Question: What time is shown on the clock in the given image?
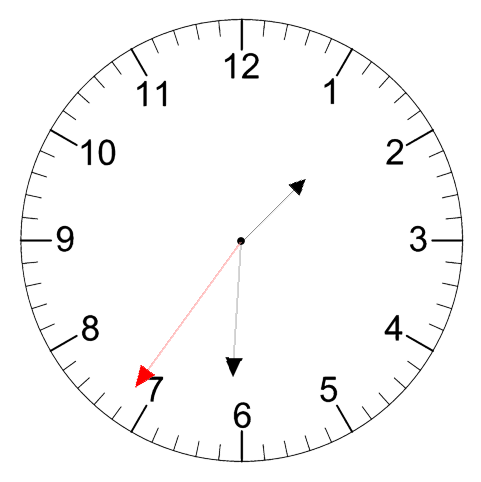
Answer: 01:30:36